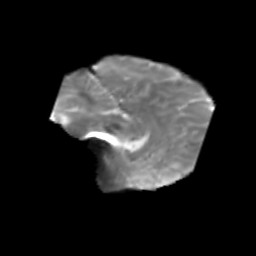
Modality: T2w
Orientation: sagittal
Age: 33
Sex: female
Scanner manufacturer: siemens
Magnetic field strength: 3 T
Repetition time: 1.8 s
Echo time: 0.07 s